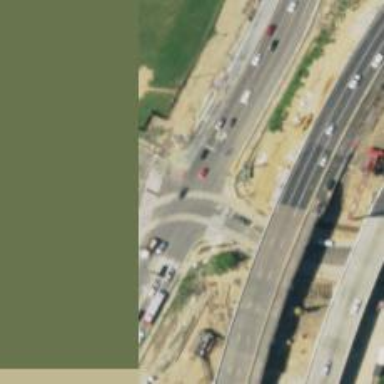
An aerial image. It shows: Primary highway designated as expressway with the HFCS classification of "Other Freeway and Expressway".